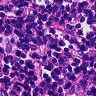
Metastatic tissue present: no